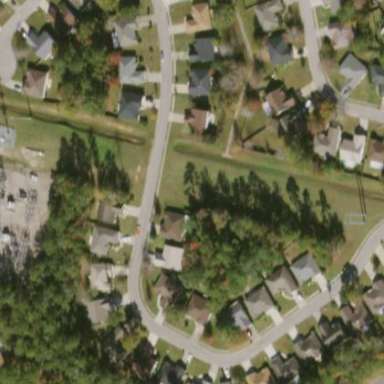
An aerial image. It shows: Residential area consisting of single-family homes.